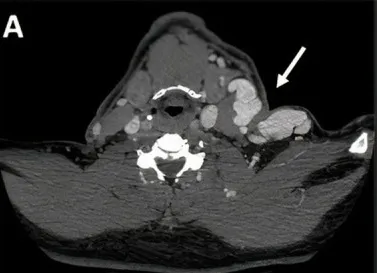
Computed tomographic image shows retrograde dilatation of the left axillosubclavian, and ,external jugular veins.
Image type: radiology (ct)